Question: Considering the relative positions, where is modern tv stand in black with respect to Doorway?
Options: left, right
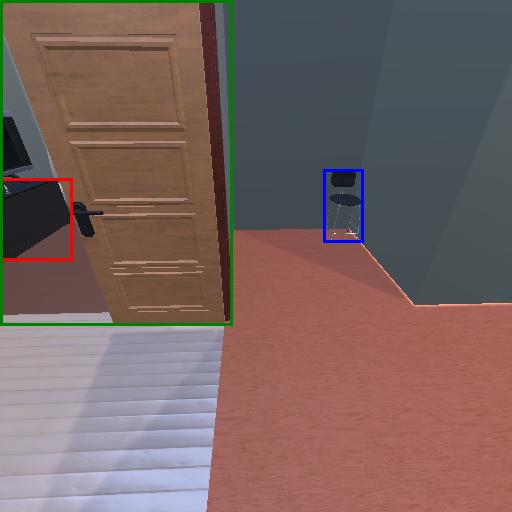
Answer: left